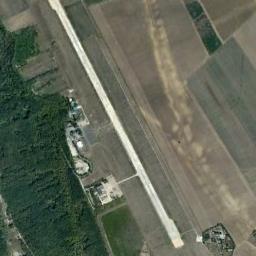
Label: airport